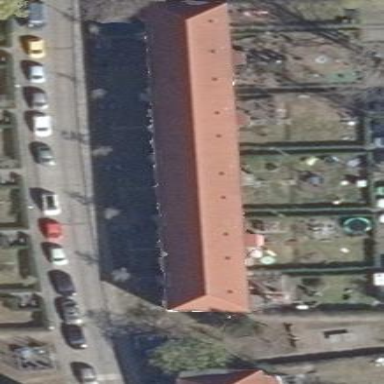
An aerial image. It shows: Hipped roof apartment building.